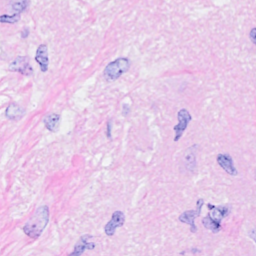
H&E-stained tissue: Breast